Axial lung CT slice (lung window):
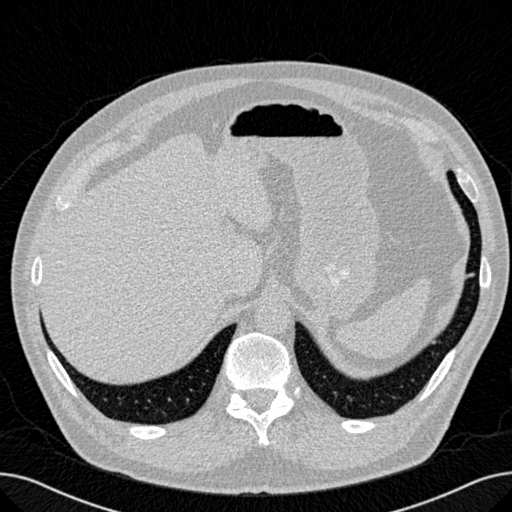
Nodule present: no